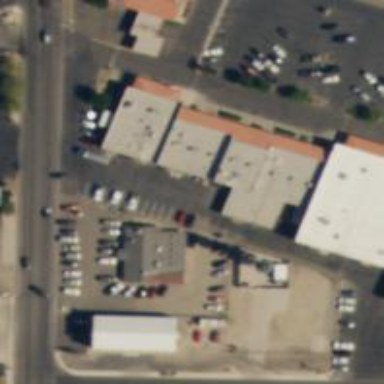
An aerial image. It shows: Retail building.